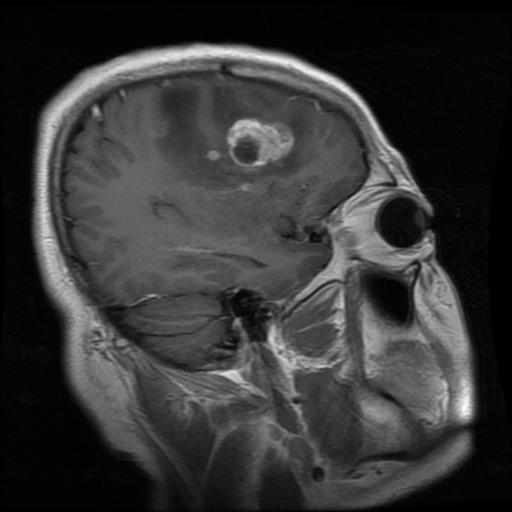
Label: glioma